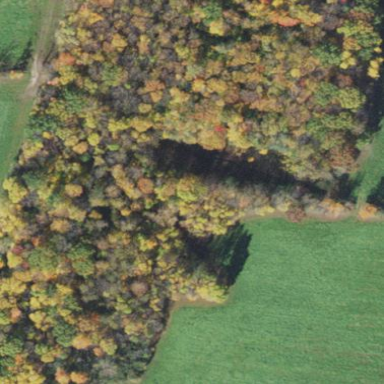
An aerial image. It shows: Beautiful woodland covered with trees.